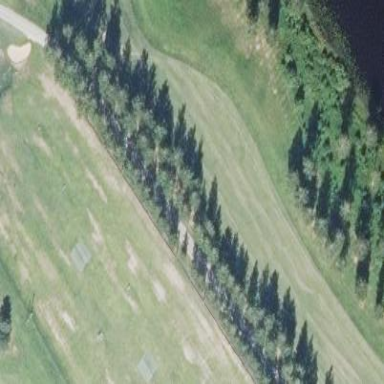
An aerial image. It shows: Grassy area designated as golf fairway.